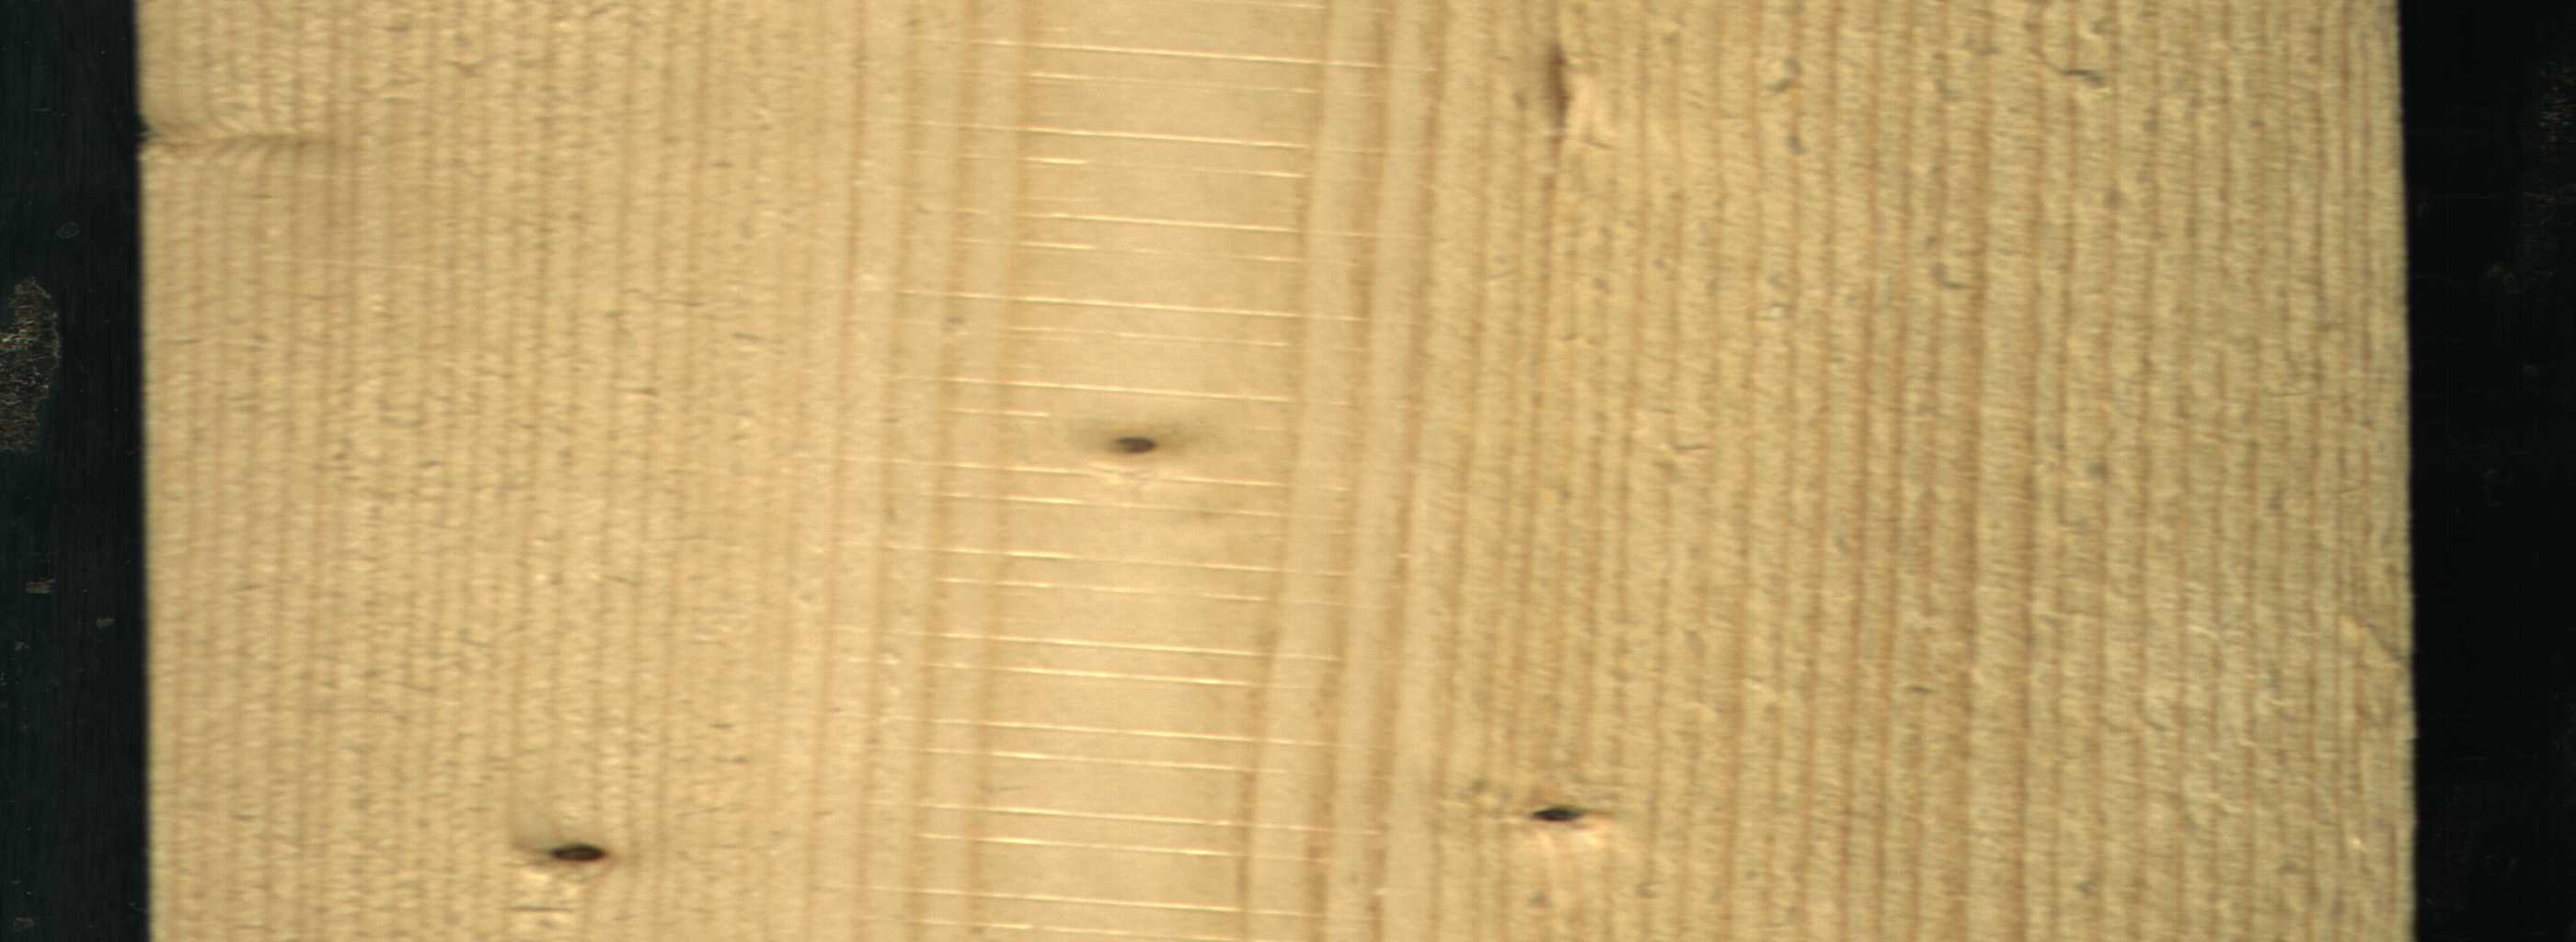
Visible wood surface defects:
Dead_Knot
Live_Knot
Live_Knot